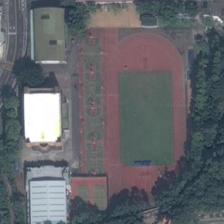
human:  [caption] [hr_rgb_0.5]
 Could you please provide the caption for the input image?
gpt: a playground with a row of basketball fields next to it is surroundeded by green trees and buildings .

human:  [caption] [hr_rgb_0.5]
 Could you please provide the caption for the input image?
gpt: what near the platground are low-rise buildings and trees .

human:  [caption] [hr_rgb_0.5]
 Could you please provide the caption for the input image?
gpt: several buildings and many green plants are around a playground with basketball fields next to it .

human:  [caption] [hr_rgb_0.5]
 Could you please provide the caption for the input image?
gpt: an outdoor court locate in the mid of forest and highway .

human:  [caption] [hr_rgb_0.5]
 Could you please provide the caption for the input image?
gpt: a large playground with several basketball fields and tennis courts is between green plants and three large buildings .